Interaction volume radius: 10 \u00c5
Interaction volume height: 20 \u00c5
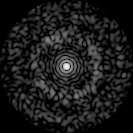
Disorder parameter: 0.8383